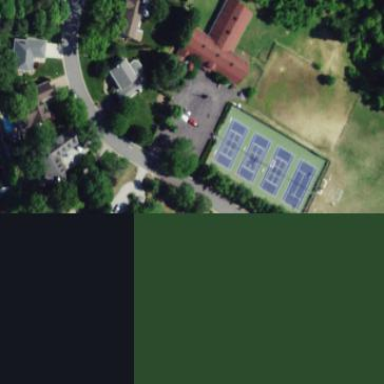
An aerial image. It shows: Tennis court with asphalt surface.